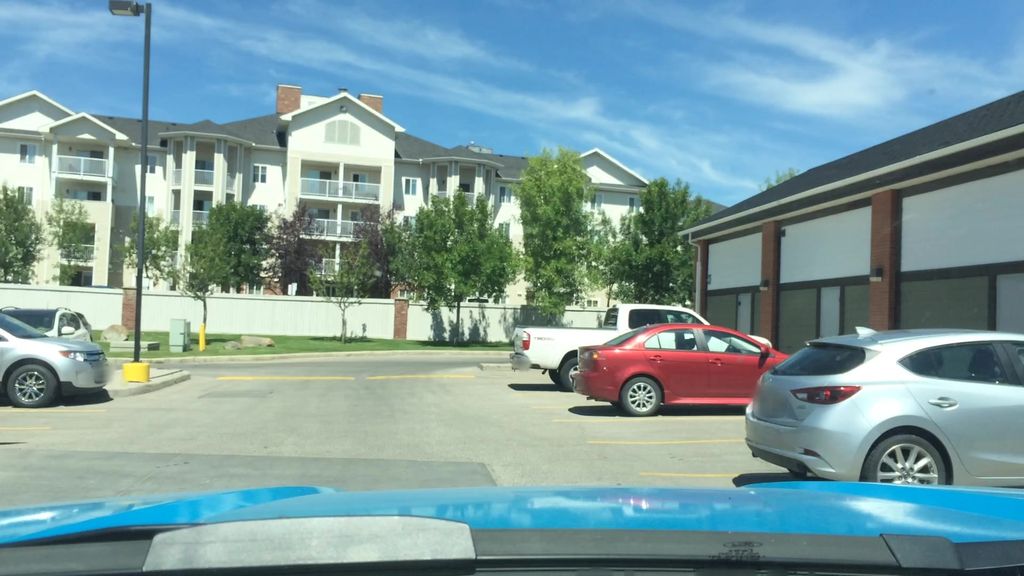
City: calgary